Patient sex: F
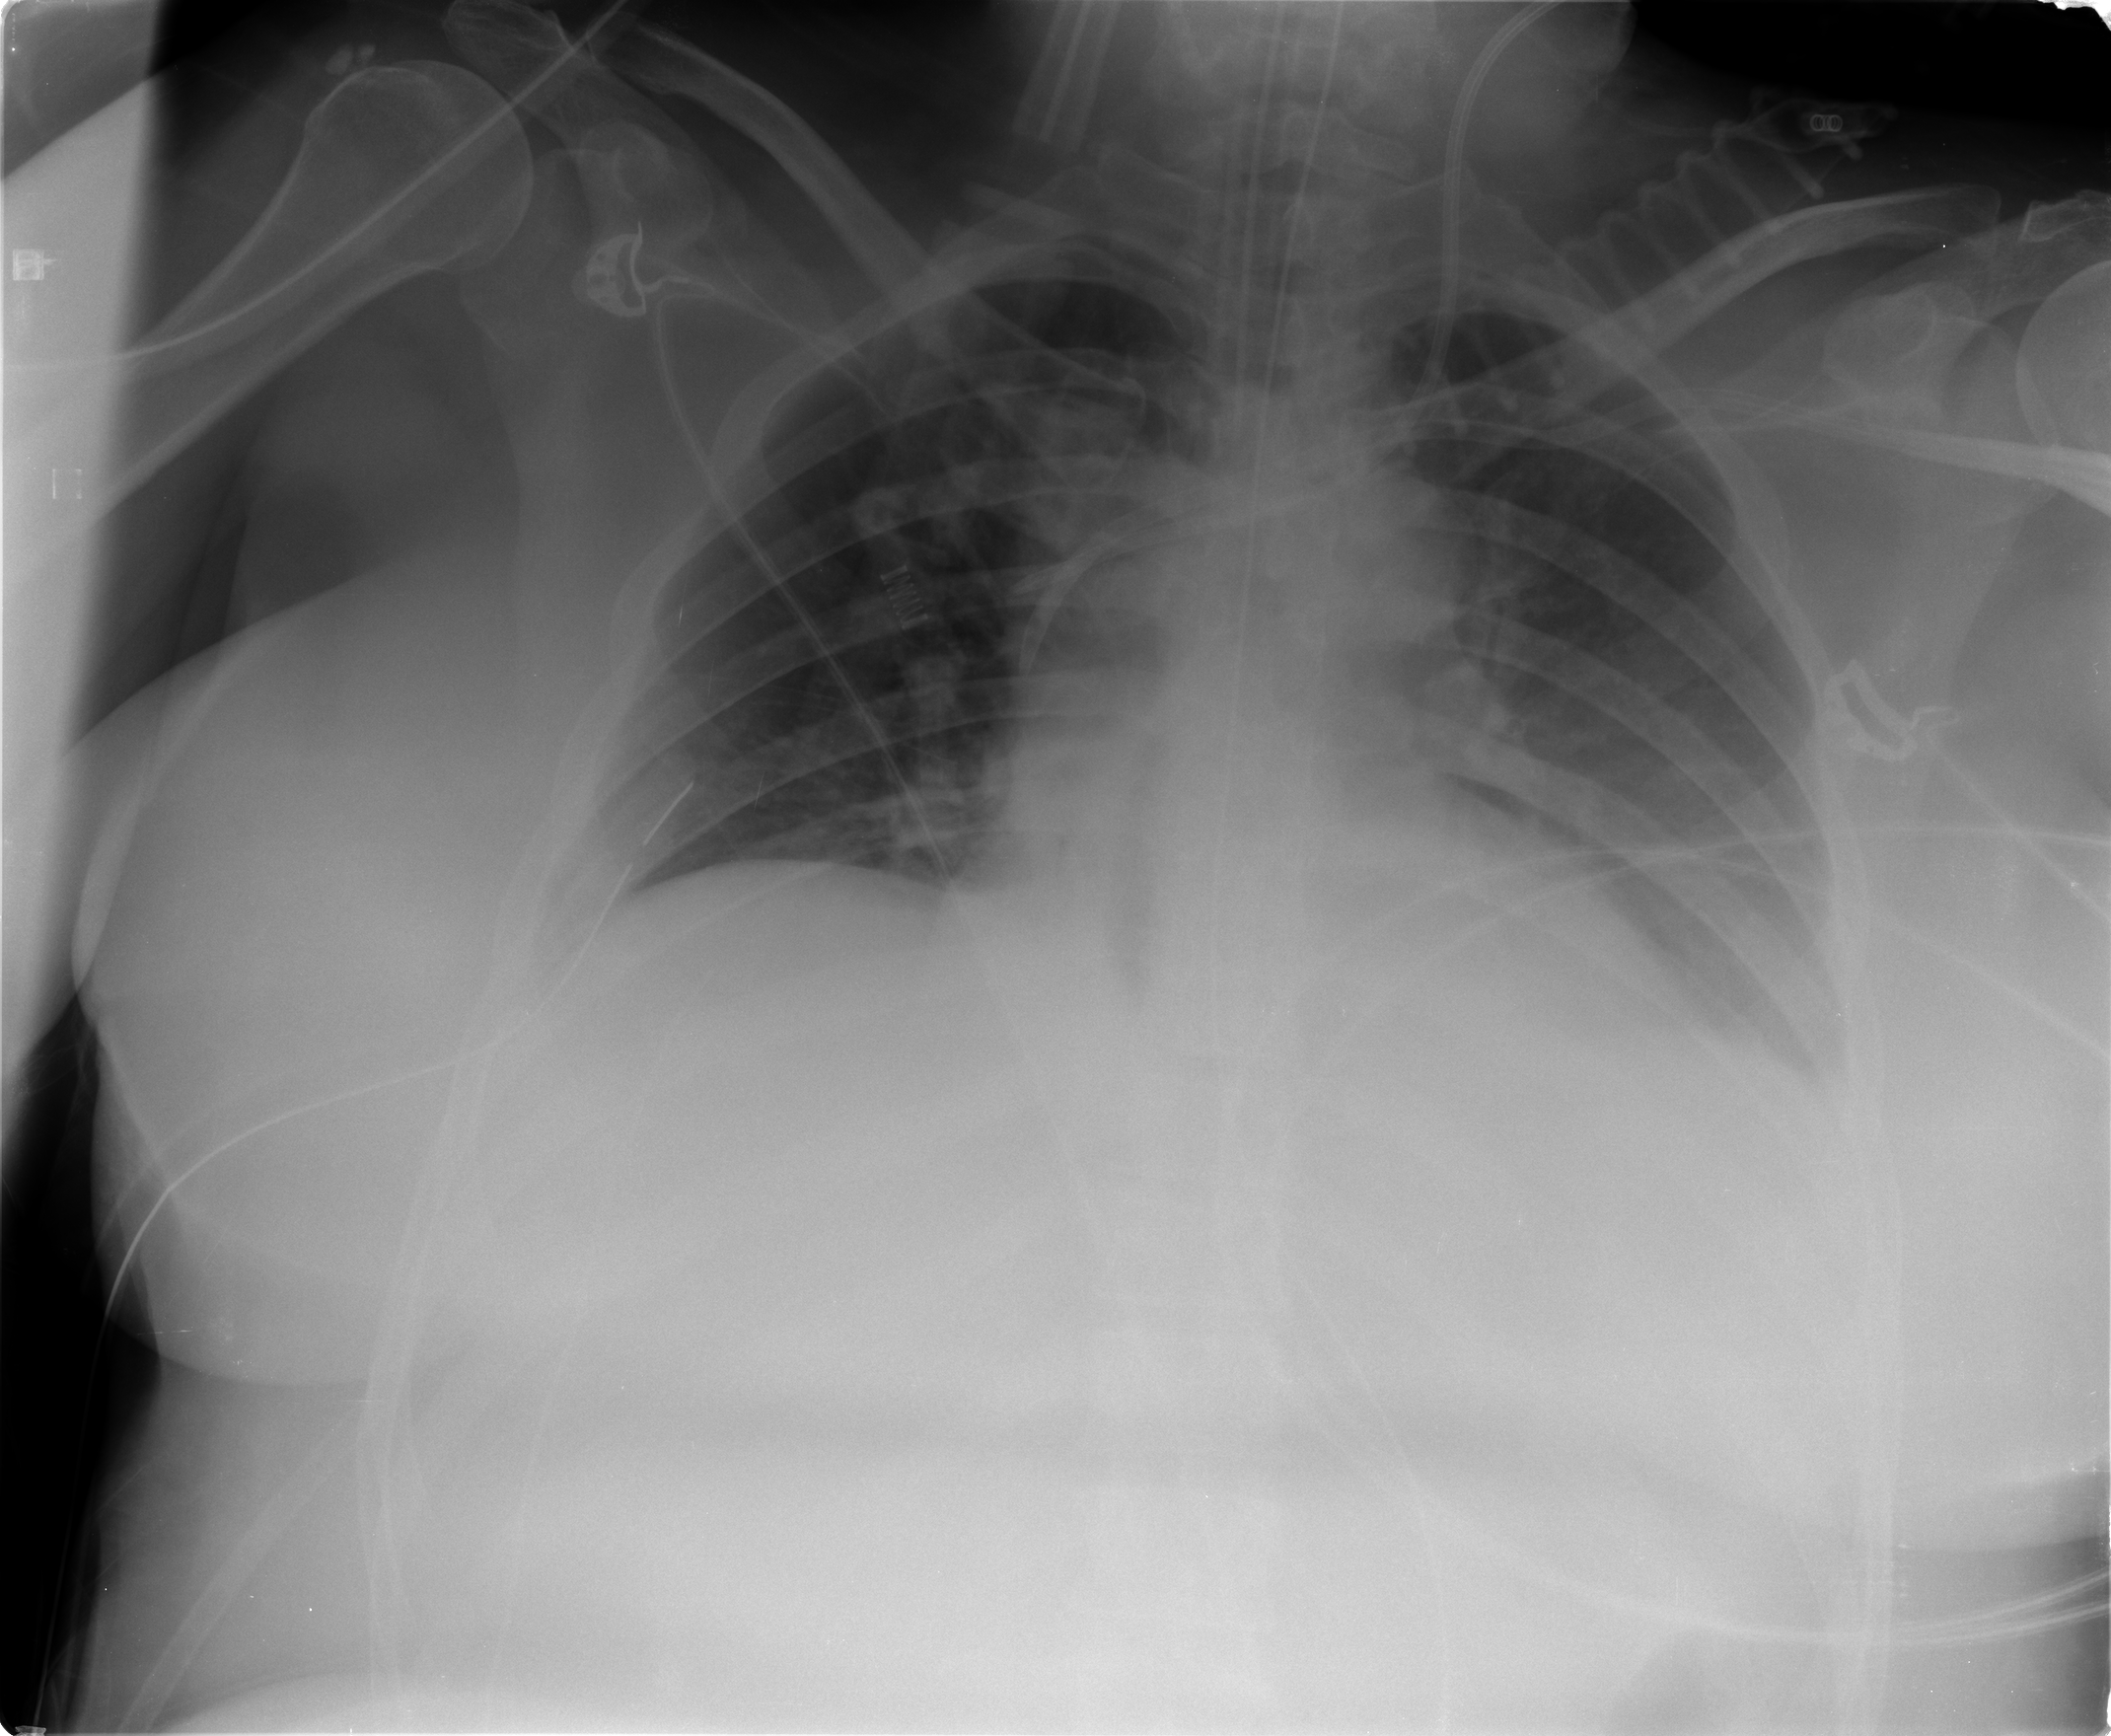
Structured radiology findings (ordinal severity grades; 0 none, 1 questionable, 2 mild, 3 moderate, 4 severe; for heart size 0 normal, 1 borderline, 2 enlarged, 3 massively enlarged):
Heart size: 2
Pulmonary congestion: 1
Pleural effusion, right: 1
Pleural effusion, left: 1
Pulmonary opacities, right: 0
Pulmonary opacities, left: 0
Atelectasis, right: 1
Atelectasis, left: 1